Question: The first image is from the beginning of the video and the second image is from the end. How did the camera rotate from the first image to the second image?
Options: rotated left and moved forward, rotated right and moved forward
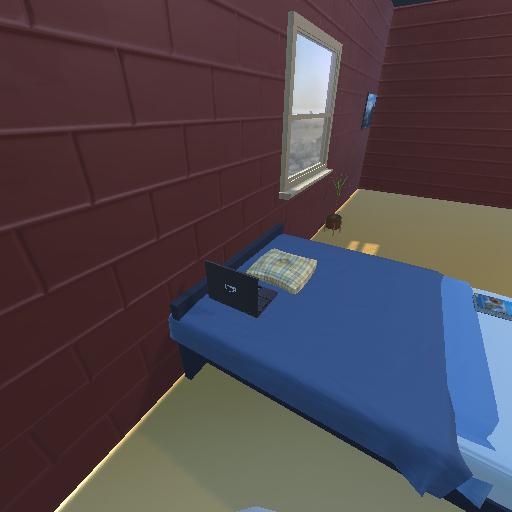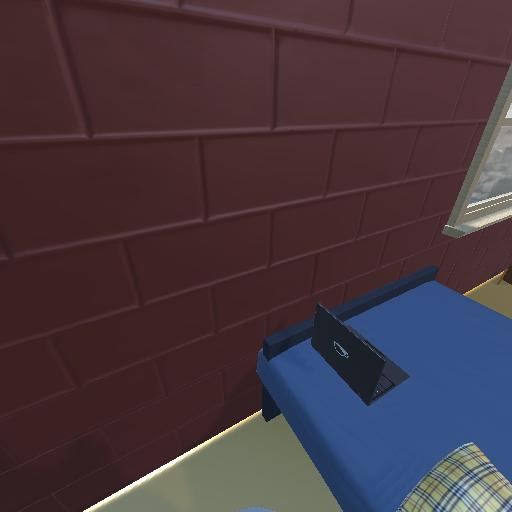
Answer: rotated left and moved forward